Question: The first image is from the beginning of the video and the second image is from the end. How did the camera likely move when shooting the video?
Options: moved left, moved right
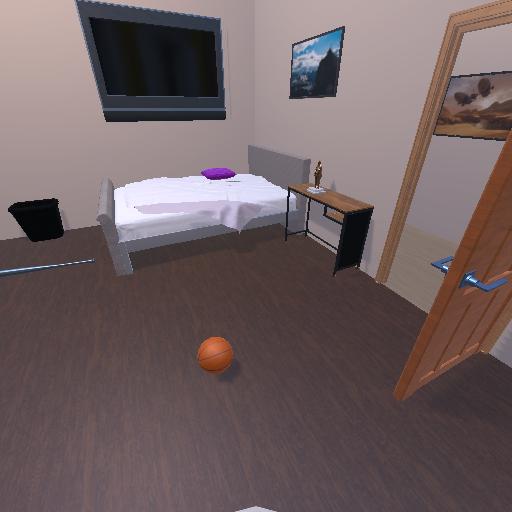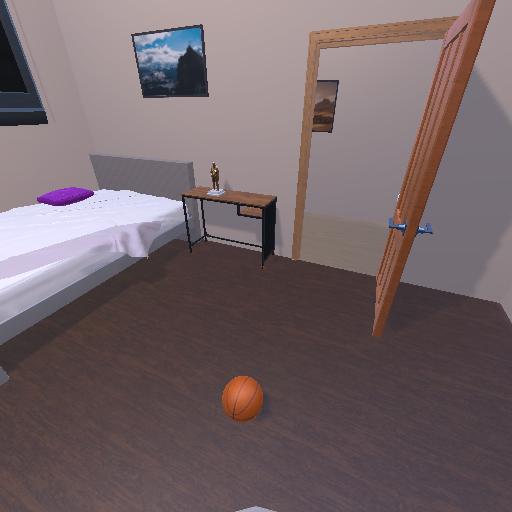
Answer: moved left